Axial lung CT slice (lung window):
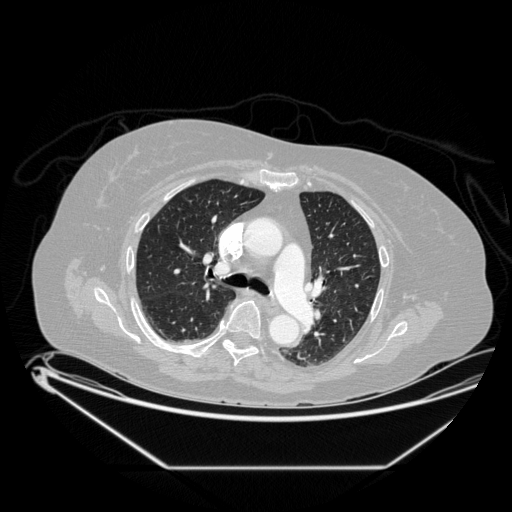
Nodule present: no